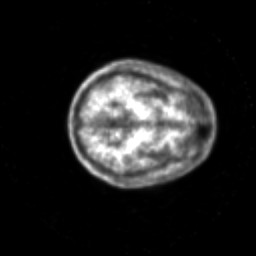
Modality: PET
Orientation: axial
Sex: male
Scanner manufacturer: siemens